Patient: sex F, age 44
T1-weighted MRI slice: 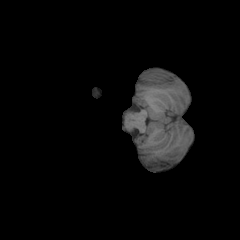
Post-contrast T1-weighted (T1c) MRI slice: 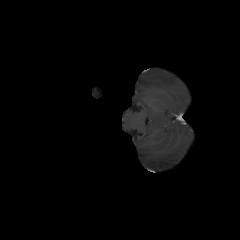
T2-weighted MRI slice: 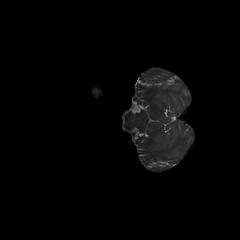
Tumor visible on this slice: no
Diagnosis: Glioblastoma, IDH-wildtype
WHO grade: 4